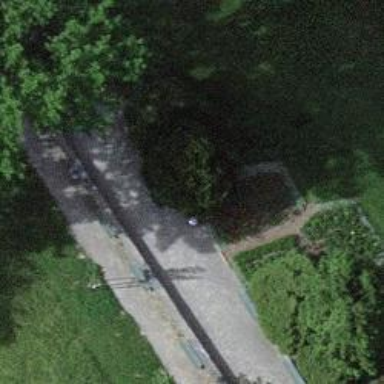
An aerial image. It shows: Bench.